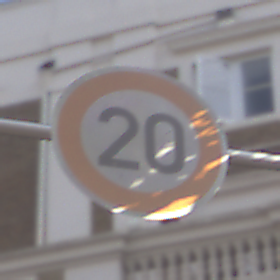
Verkehrszeichen: Geschwindigkeit20
Umgebung: Outdoor, Urban
Tageszeit: MorningAfternoon
Wetter: PartlyCloudy
Licht: Natural
Jahreszeit: NotSpecified
Kontrast: HighContrast